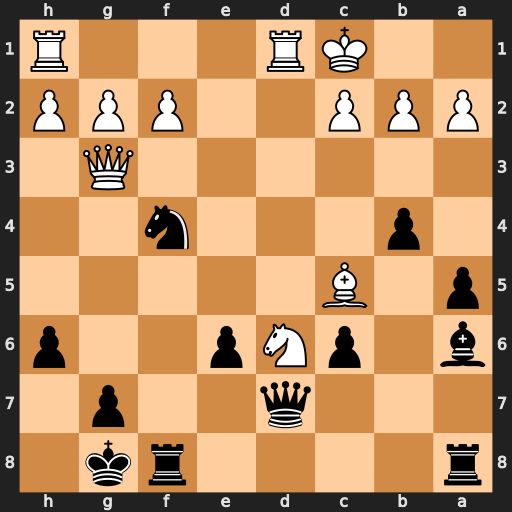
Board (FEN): r4rk1/3q2p1/b1pNp2p/p1B5/1p3n2/6Q1/PPP2PPP/2KR3R
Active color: b
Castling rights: -
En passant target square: -
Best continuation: Ne2+ Kb1 Nxg3